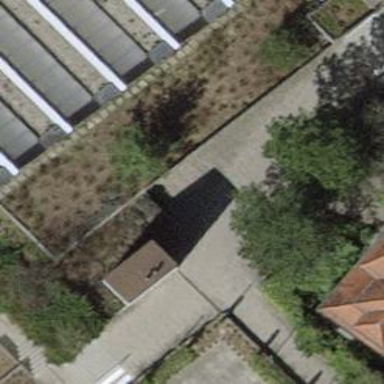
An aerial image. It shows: Steps with paving stones surface. There is also ramp present.